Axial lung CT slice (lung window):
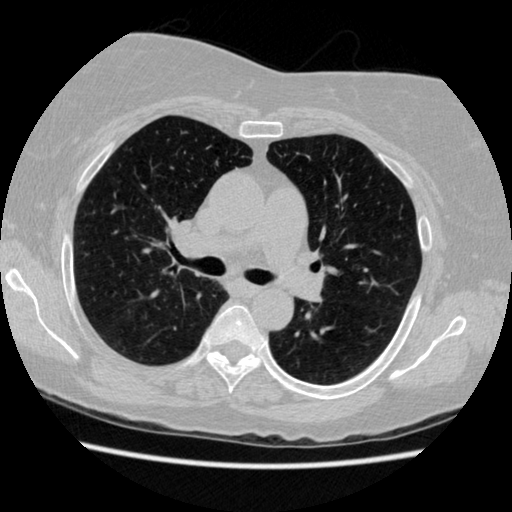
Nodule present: no